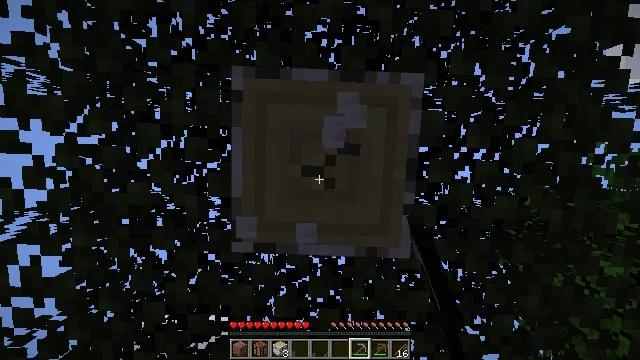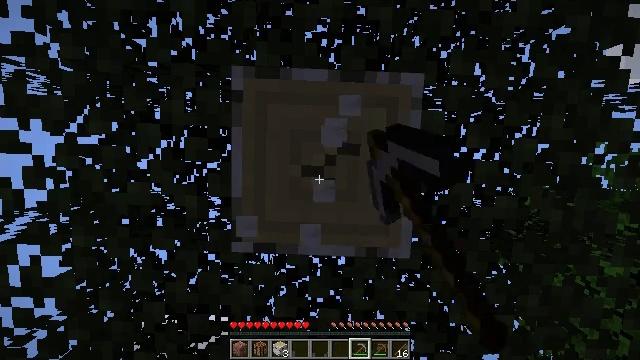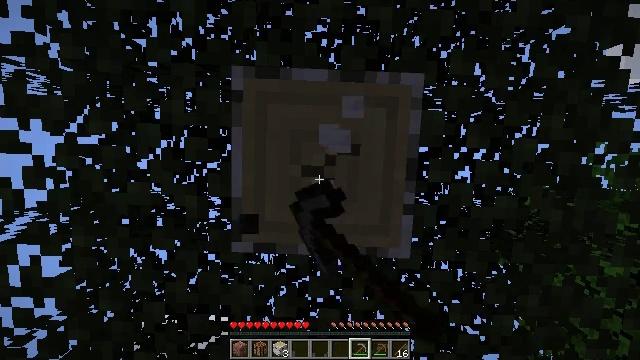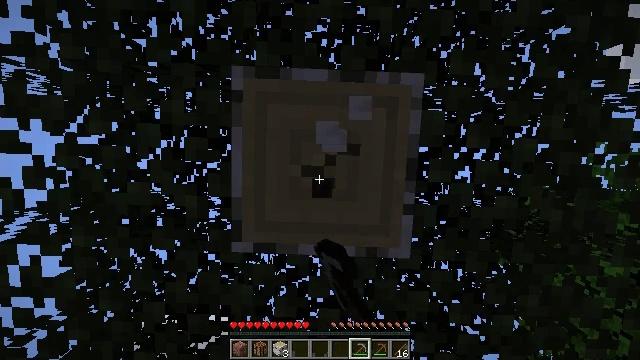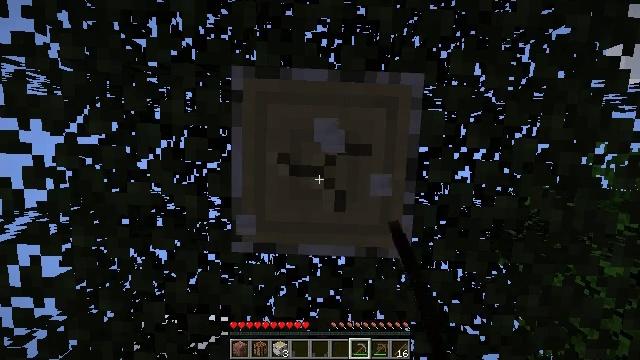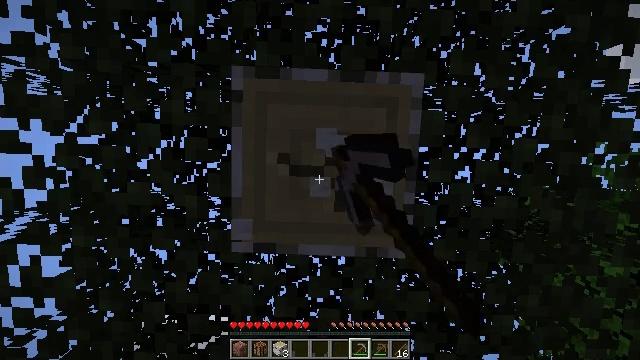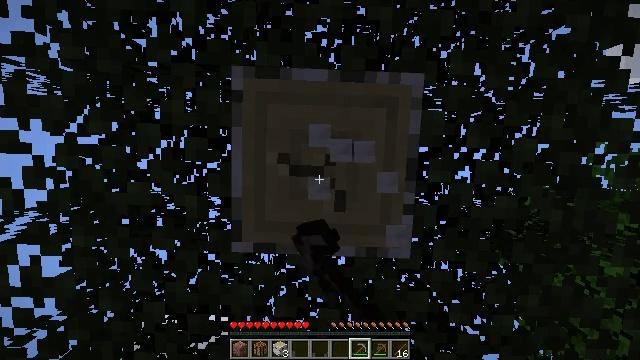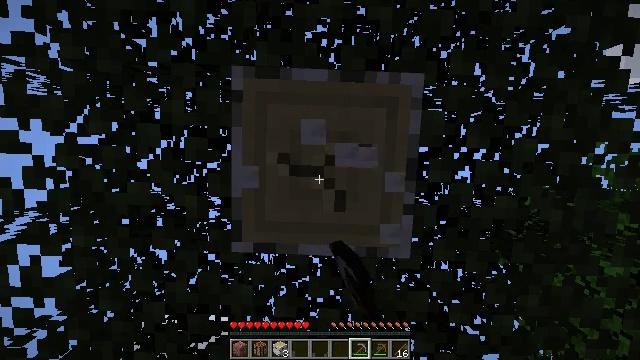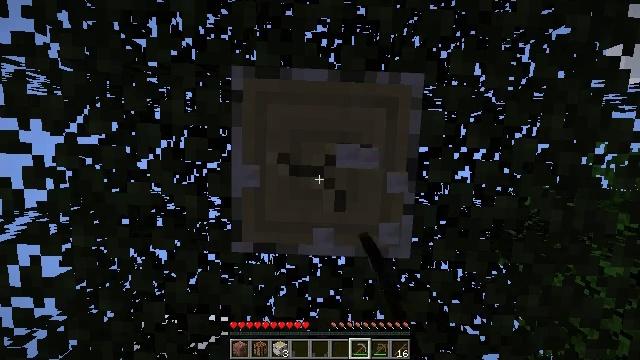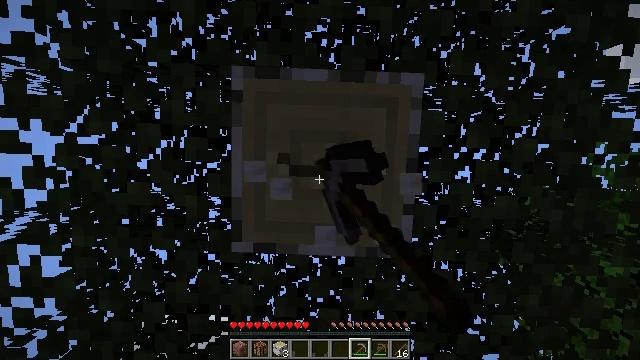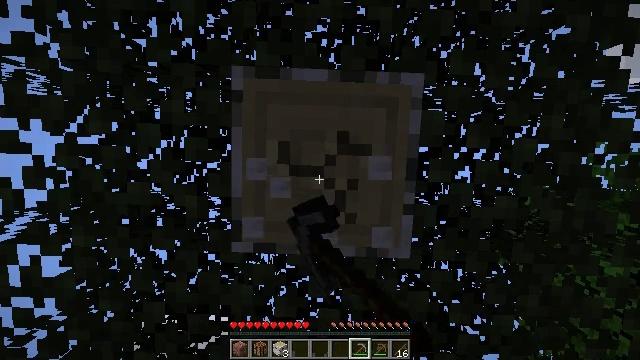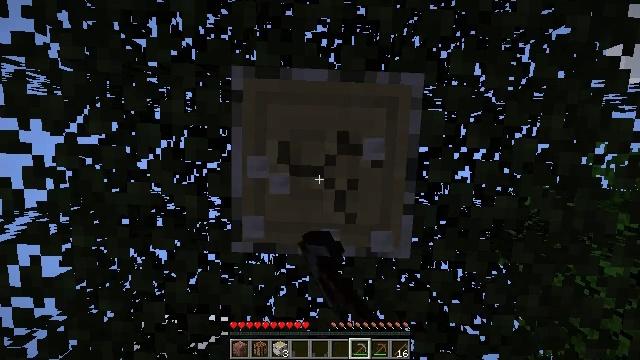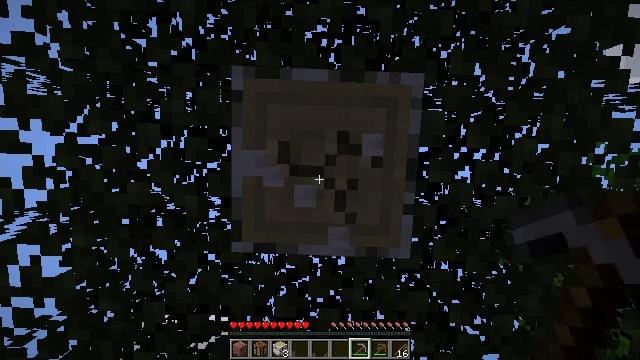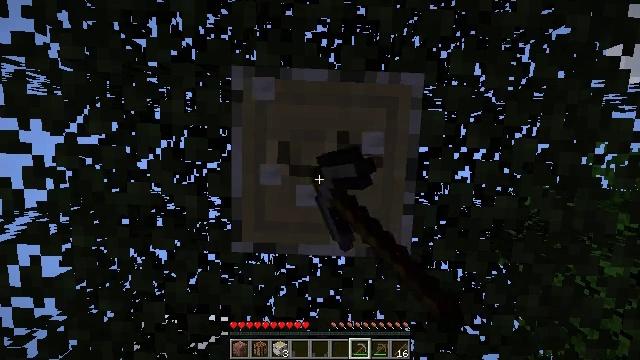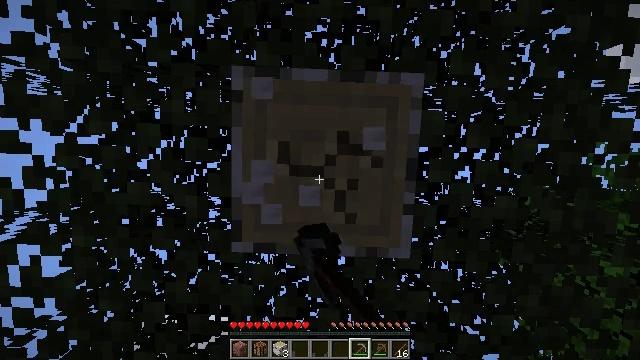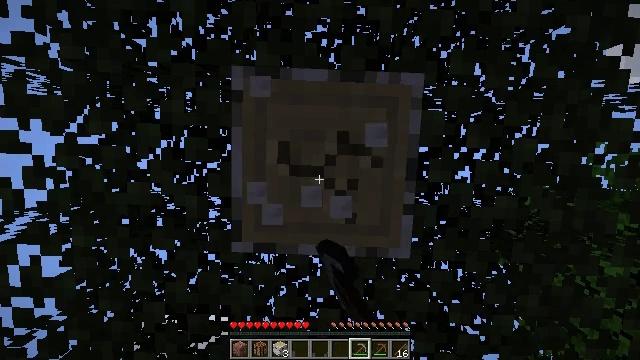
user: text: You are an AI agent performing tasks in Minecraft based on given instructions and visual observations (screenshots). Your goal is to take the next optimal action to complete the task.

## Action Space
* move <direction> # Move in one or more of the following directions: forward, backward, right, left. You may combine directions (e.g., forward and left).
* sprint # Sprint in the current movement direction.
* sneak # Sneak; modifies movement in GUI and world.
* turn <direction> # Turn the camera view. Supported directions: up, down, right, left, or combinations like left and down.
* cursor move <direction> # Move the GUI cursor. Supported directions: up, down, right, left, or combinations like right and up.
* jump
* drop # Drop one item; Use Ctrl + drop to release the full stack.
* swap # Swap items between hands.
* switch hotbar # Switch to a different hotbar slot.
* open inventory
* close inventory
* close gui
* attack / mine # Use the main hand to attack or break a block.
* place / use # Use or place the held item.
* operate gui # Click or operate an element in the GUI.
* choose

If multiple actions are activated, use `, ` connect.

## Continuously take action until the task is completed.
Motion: motion action
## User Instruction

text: Gather birch log for crafting.
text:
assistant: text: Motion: attack / mine
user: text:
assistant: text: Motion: attack / mine
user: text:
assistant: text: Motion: attack / mine
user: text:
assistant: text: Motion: attack / mine
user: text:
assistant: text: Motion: attack / mine
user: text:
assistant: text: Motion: attack / mine
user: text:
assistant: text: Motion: attack / mine
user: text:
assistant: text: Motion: attack / mine
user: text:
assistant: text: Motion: attack / mine
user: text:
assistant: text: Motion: attack / mine
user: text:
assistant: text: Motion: attack / mine
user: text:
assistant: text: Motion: attack / mine
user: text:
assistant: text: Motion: attack / mine
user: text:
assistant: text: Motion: attack / mine
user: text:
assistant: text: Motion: attack / mine
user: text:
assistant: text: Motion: attack / mine
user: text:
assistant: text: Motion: attack / mine
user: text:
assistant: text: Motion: attack / mine
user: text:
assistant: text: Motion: attack / mine
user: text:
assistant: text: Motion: attack / mine
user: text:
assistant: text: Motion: turn right and down, attack / mine
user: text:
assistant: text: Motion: attack / mine
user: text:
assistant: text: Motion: attack / mine
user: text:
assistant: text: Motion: attack / mine
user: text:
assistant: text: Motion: attack / mine
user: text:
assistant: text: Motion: attack / mine
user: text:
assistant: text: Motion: attack / mine
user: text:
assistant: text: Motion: attack / mine
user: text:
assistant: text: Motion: attack / mine
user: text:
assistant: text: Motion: attack / mine